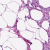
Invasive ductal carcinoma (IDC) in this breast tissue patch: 0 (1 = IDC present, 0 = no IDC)